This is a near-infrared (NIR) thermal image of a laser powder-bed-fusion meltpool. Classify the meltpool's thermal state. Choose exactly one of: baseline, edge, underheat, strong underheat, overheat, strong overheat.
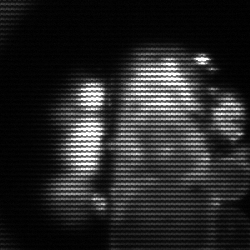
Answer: strong underheat